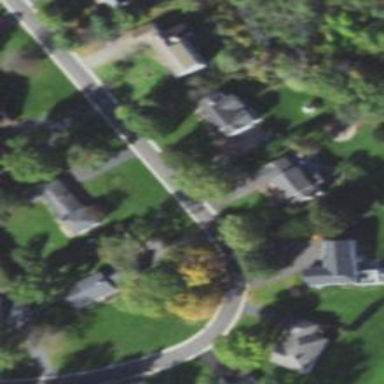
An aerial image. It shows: Driveway leading to service road.